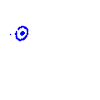
Particle: kaon